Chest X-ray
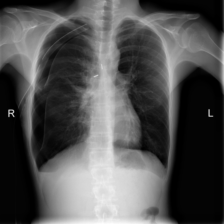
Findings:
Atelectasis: negative
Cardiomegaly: negative
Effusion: negative
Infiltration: negative
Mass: negative
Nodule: negative
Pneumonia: negative
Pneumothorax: positive
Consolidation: negative
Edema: negative
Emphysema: negative
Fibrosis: negative
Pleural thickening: negative
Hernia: negative